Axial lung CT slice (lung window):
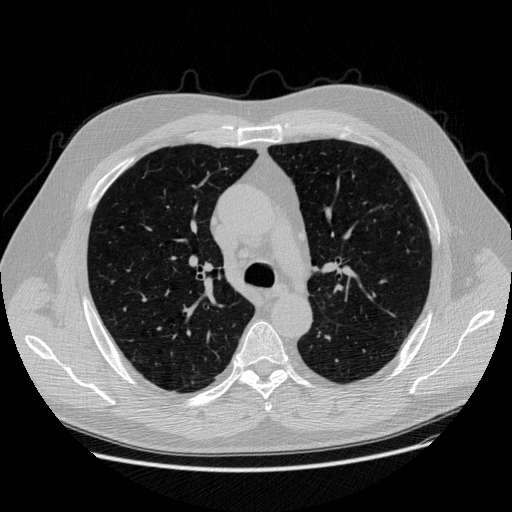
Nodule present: no